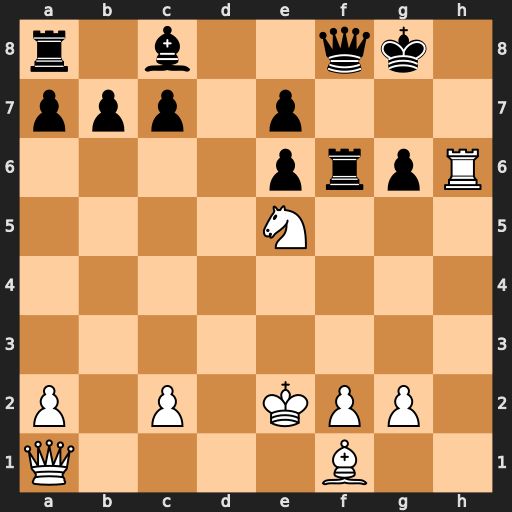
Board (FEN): r1b2qk1/ppp1p3/4prpR/4N3/8/8/P1P1KPP1/Q4B2
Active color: w
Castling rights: -
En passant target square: -
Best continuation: Rh8+ Kxh8 Nxg6+ Kg8 Nxf8